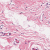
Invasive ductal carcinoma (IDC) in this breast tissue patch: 0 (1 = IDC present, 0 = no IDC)